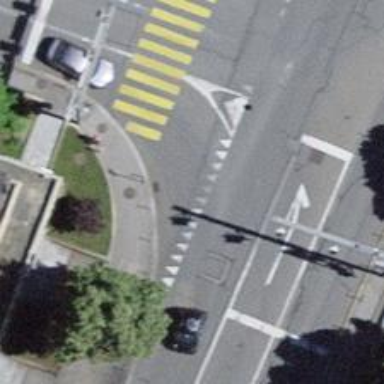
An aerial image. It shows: Kerb barrier.